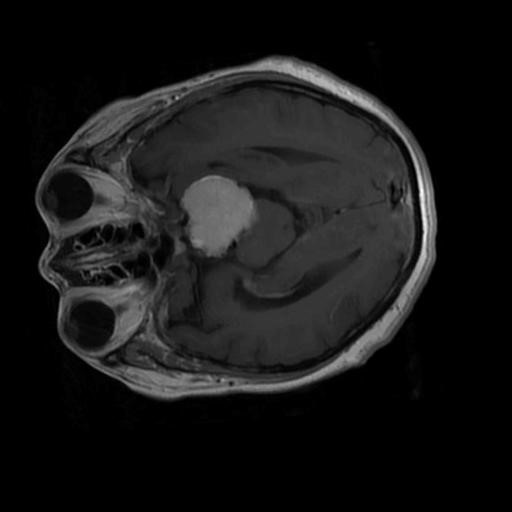
Label: brain_menin